Field crop: maize
Growth stage: 2
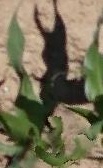
Species: maize